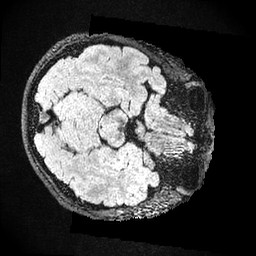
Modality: FLAIR
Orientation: axial
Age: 27
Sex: male
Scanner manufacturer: ge
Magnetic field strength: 3 T
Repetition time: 4.802 s
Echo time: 0.1163 s